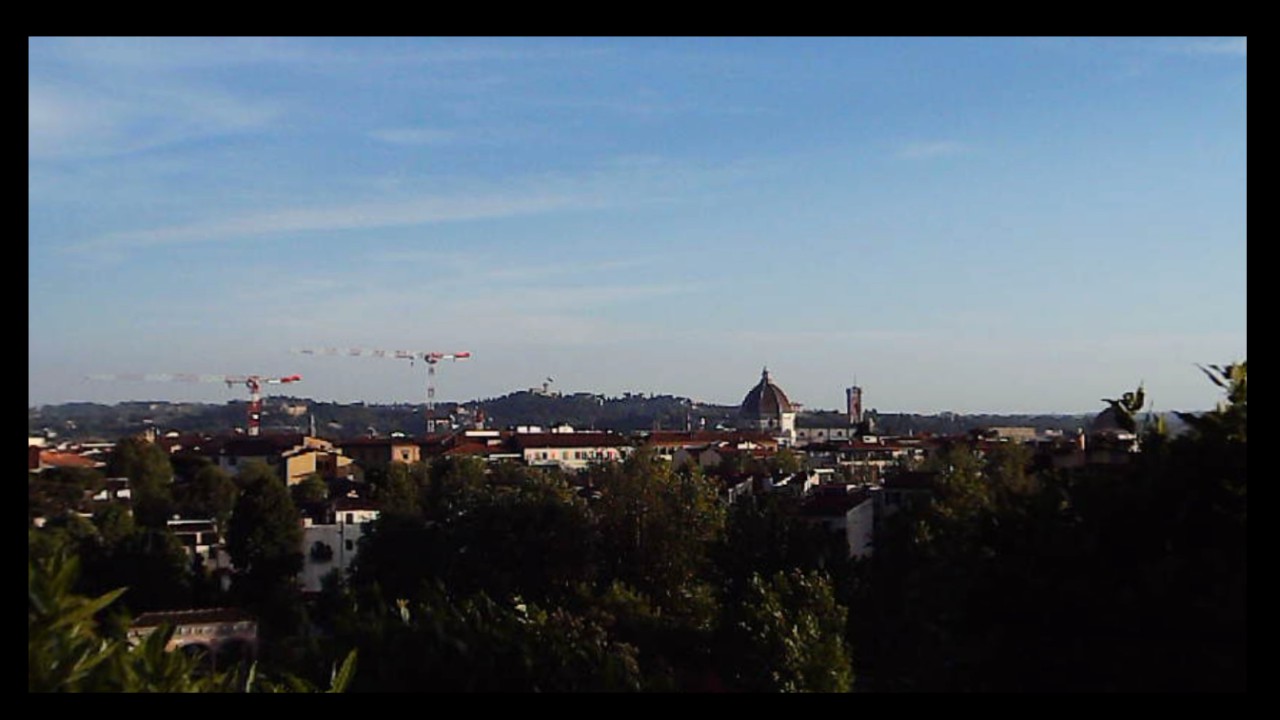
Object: Betafpv air75